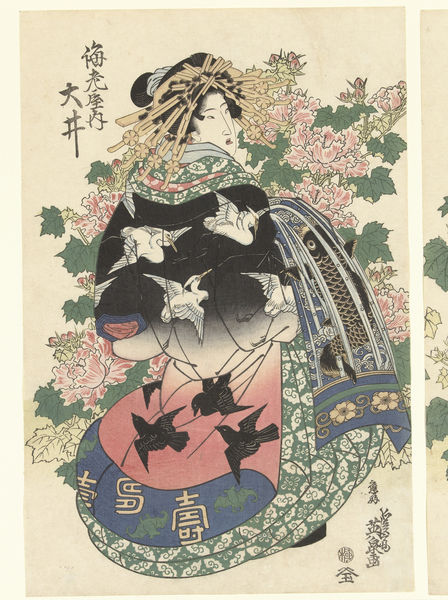
Titel: Drie paraderende courtisanes
Künstler: Keisai Eisen
Standort: Amsterdam
Institution: Rijksmuseum
Schlagwörter: blau, blätter, laub, weiß, grün, blumen, bunt, frau, blüten, rosen, rot, muster, gesicht, vögel, gewand, rosa, dutt, japan, schrift, japanisch, schriftzeichen, schwalben, asien, geisha, illustration, buchstaben, asiatisch, pelikan, reiher, fisch, koi, raben, bund, kraniche, kimono, klammern